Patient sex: M
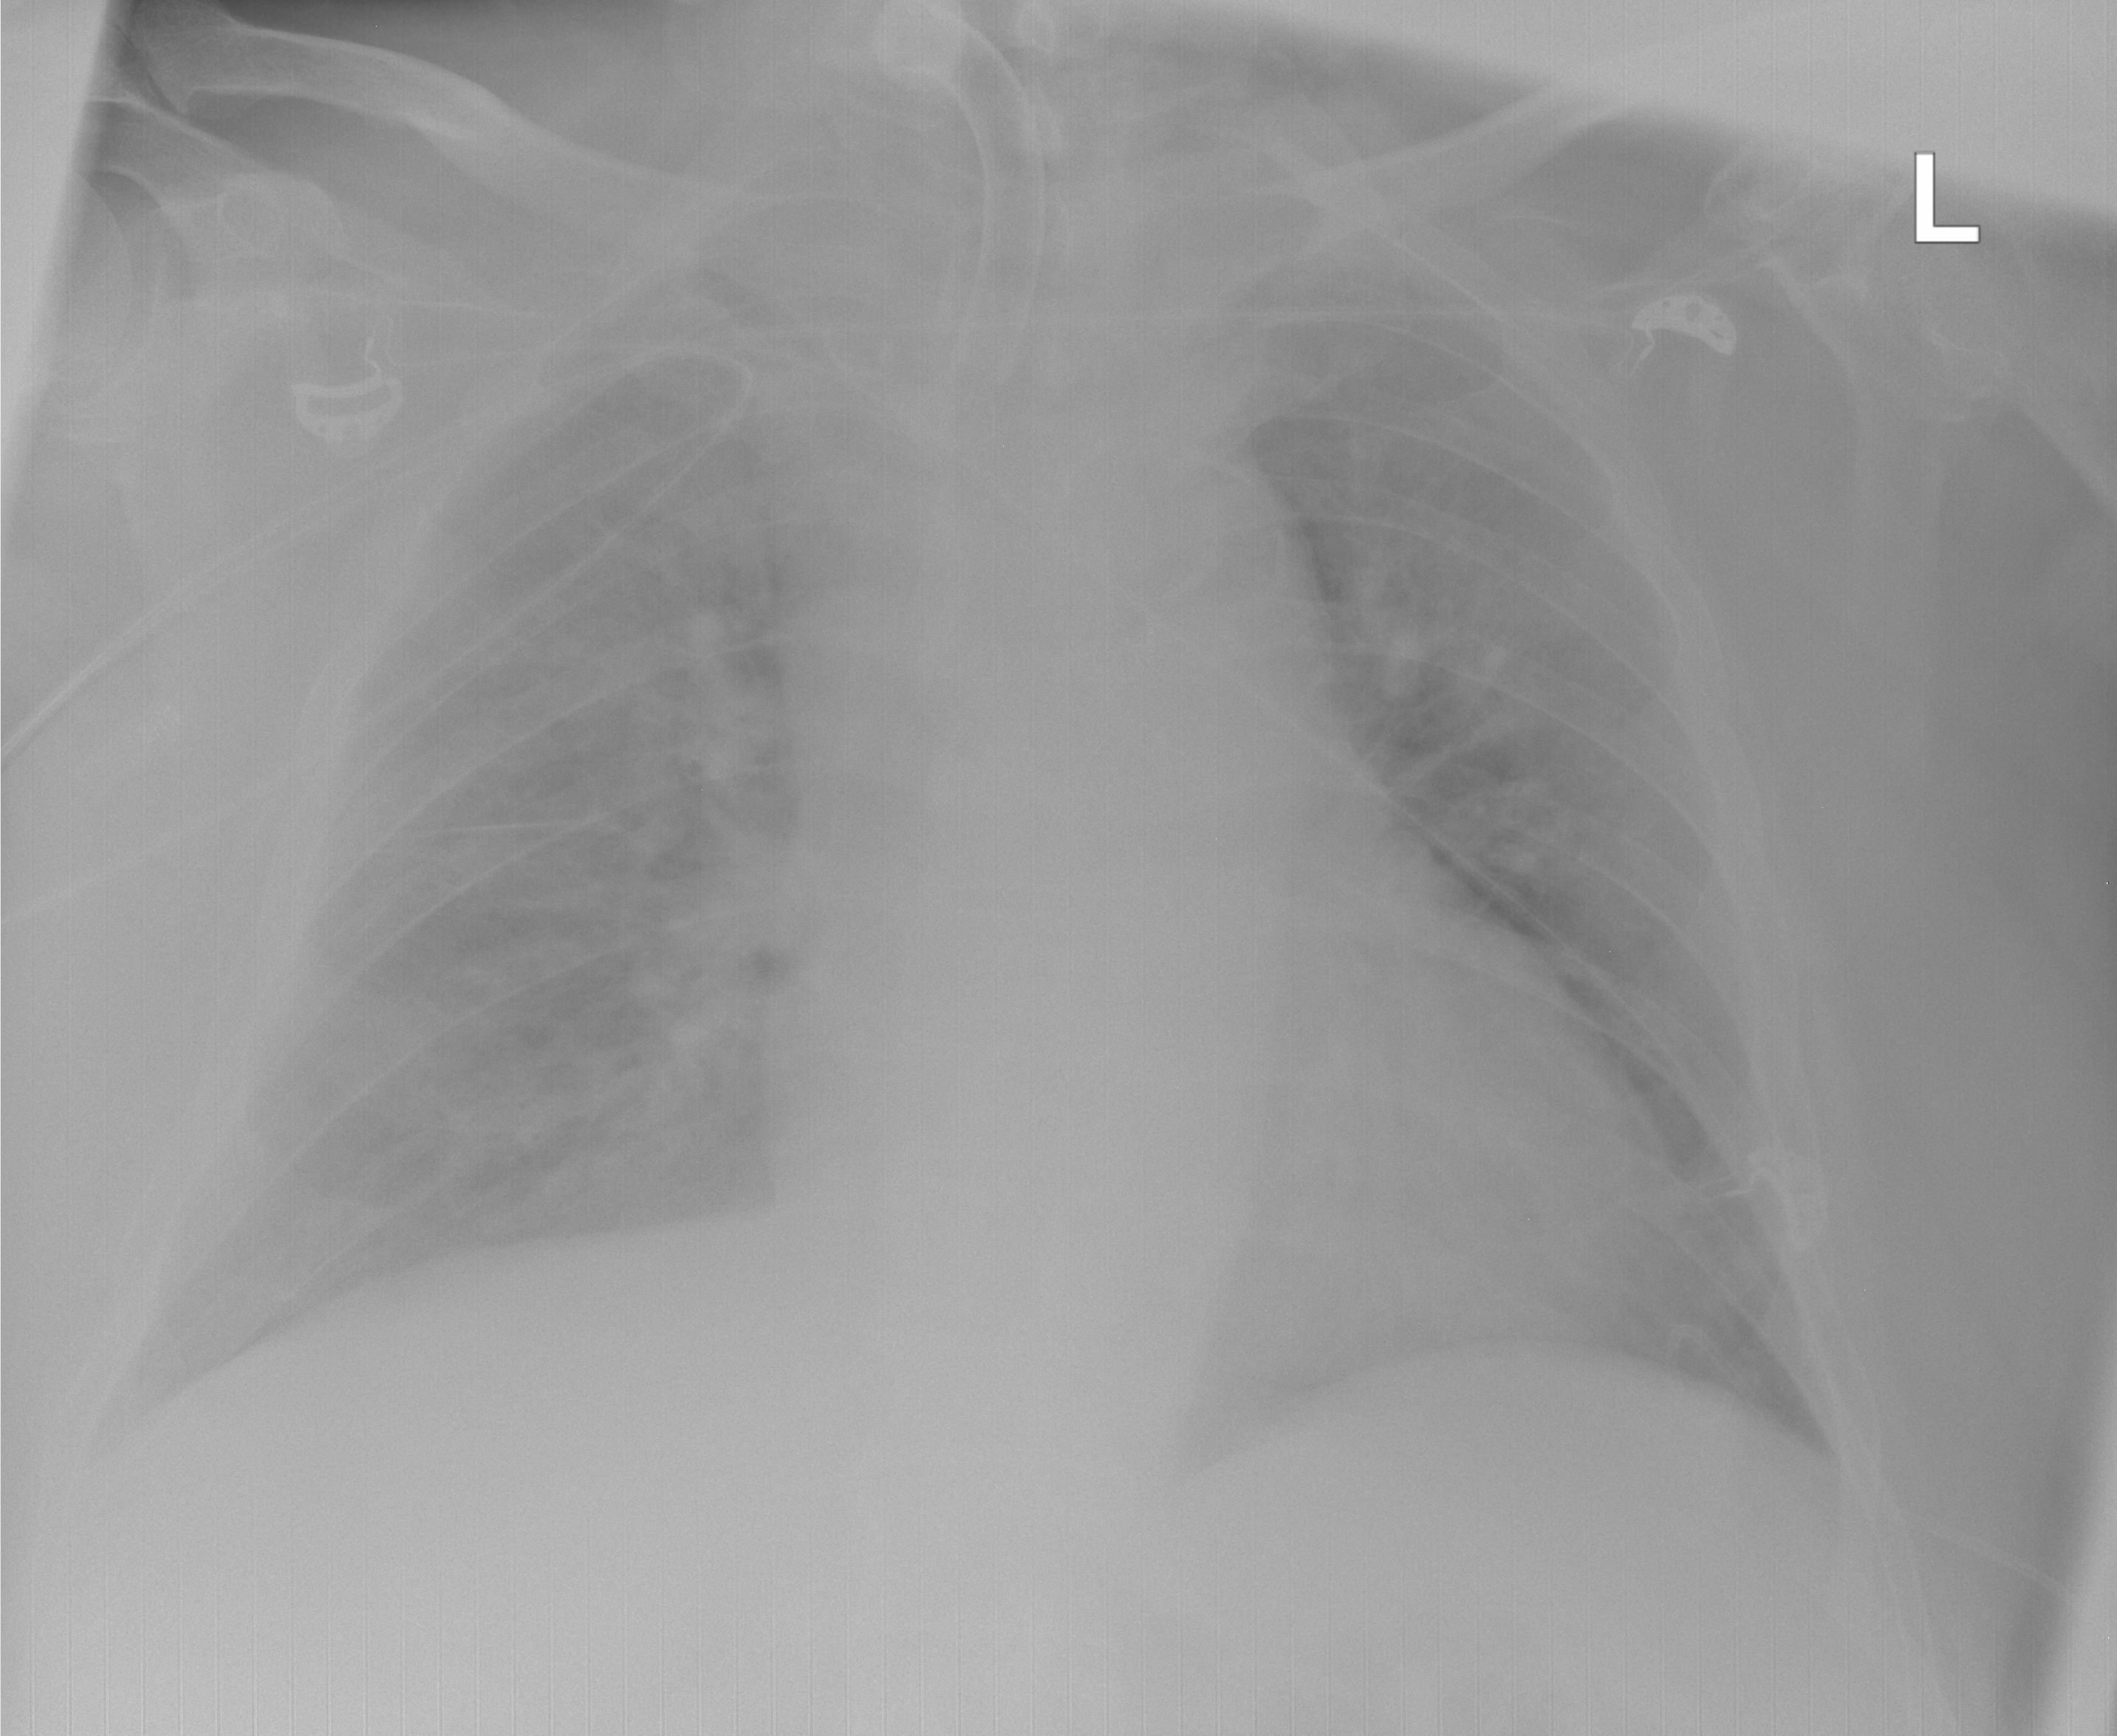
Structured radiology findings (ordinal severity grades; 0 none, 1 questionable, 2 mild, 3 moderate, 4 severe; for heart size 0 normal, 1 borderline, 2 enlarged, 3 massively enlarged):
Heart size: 2
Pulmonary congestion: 2
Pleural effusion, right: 0
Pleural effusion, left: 0
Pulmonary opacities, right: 2
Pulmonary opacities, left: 2
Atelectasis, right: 1
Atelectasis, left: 1